Question: How to start the text from bottom to Top?

'''
.rotated {
writing-mode: tb-rl;
transform: rotateZ(-270deg);
}
'''
'''
<div class="rotated">
<span>5000</span><br>
<span>3000</span><br>
<span>2000</span><br>
<span>1000</span>
</div>
'''
> Using '<br />' it can be solved easily, but it will be of no used when the screen is small and '<div>' is 'position: fixed;'.
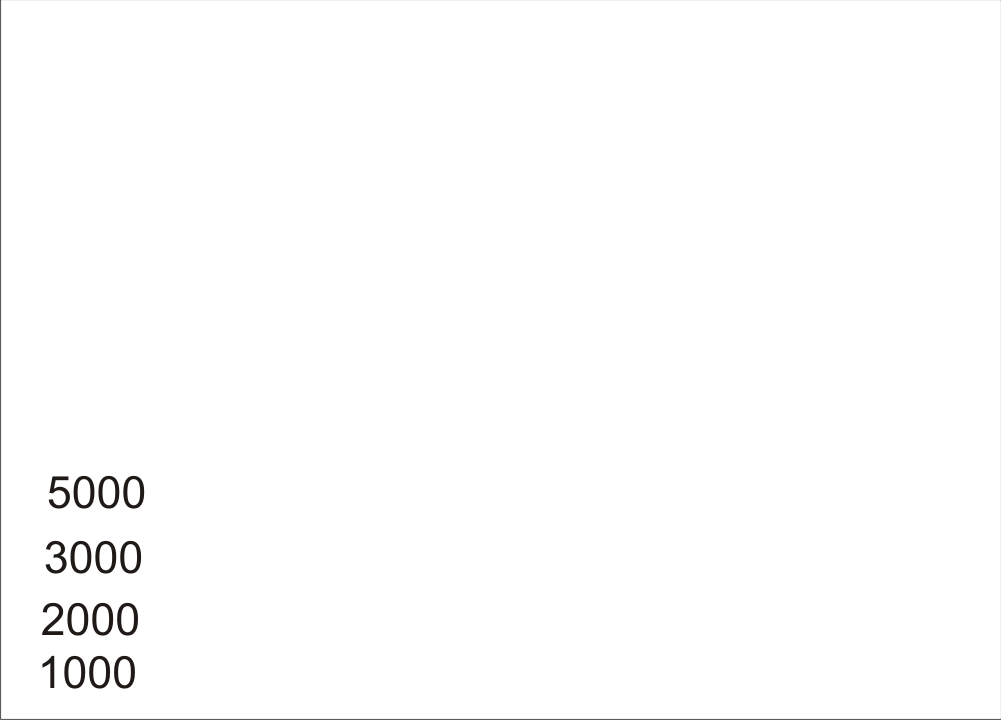
Answer: Just change the order of adding items and use flex like this:
'''
.rotated {
display: flex;
height: 300px;
flex-direction: column-reverse;
}
'''
'''
<div class="rotated">
<span>1000</span>
<span>2000</span>
<span>3000</span>
<span>5000</span>
</div>
'''